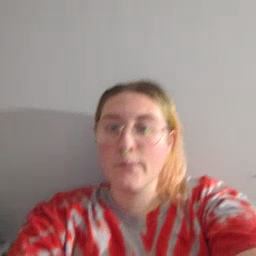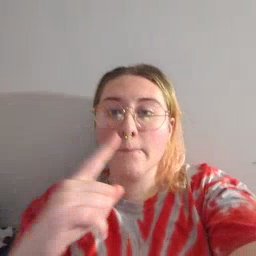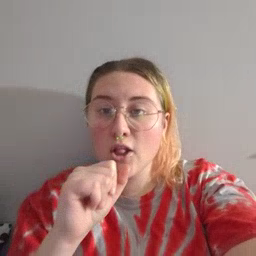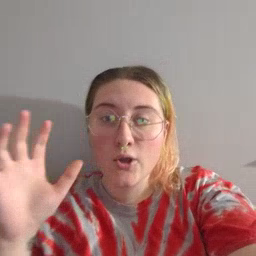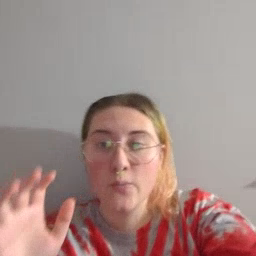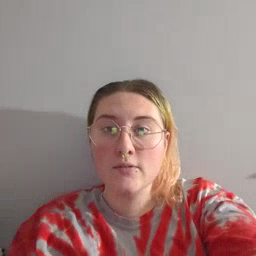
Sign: balloon